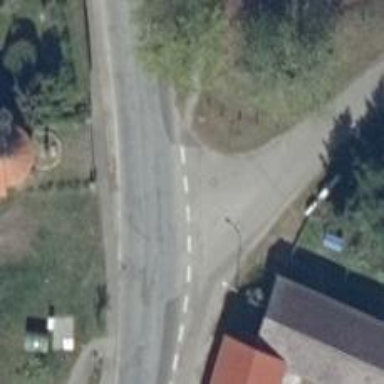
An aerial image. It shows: Secondary road with asphalt surface.